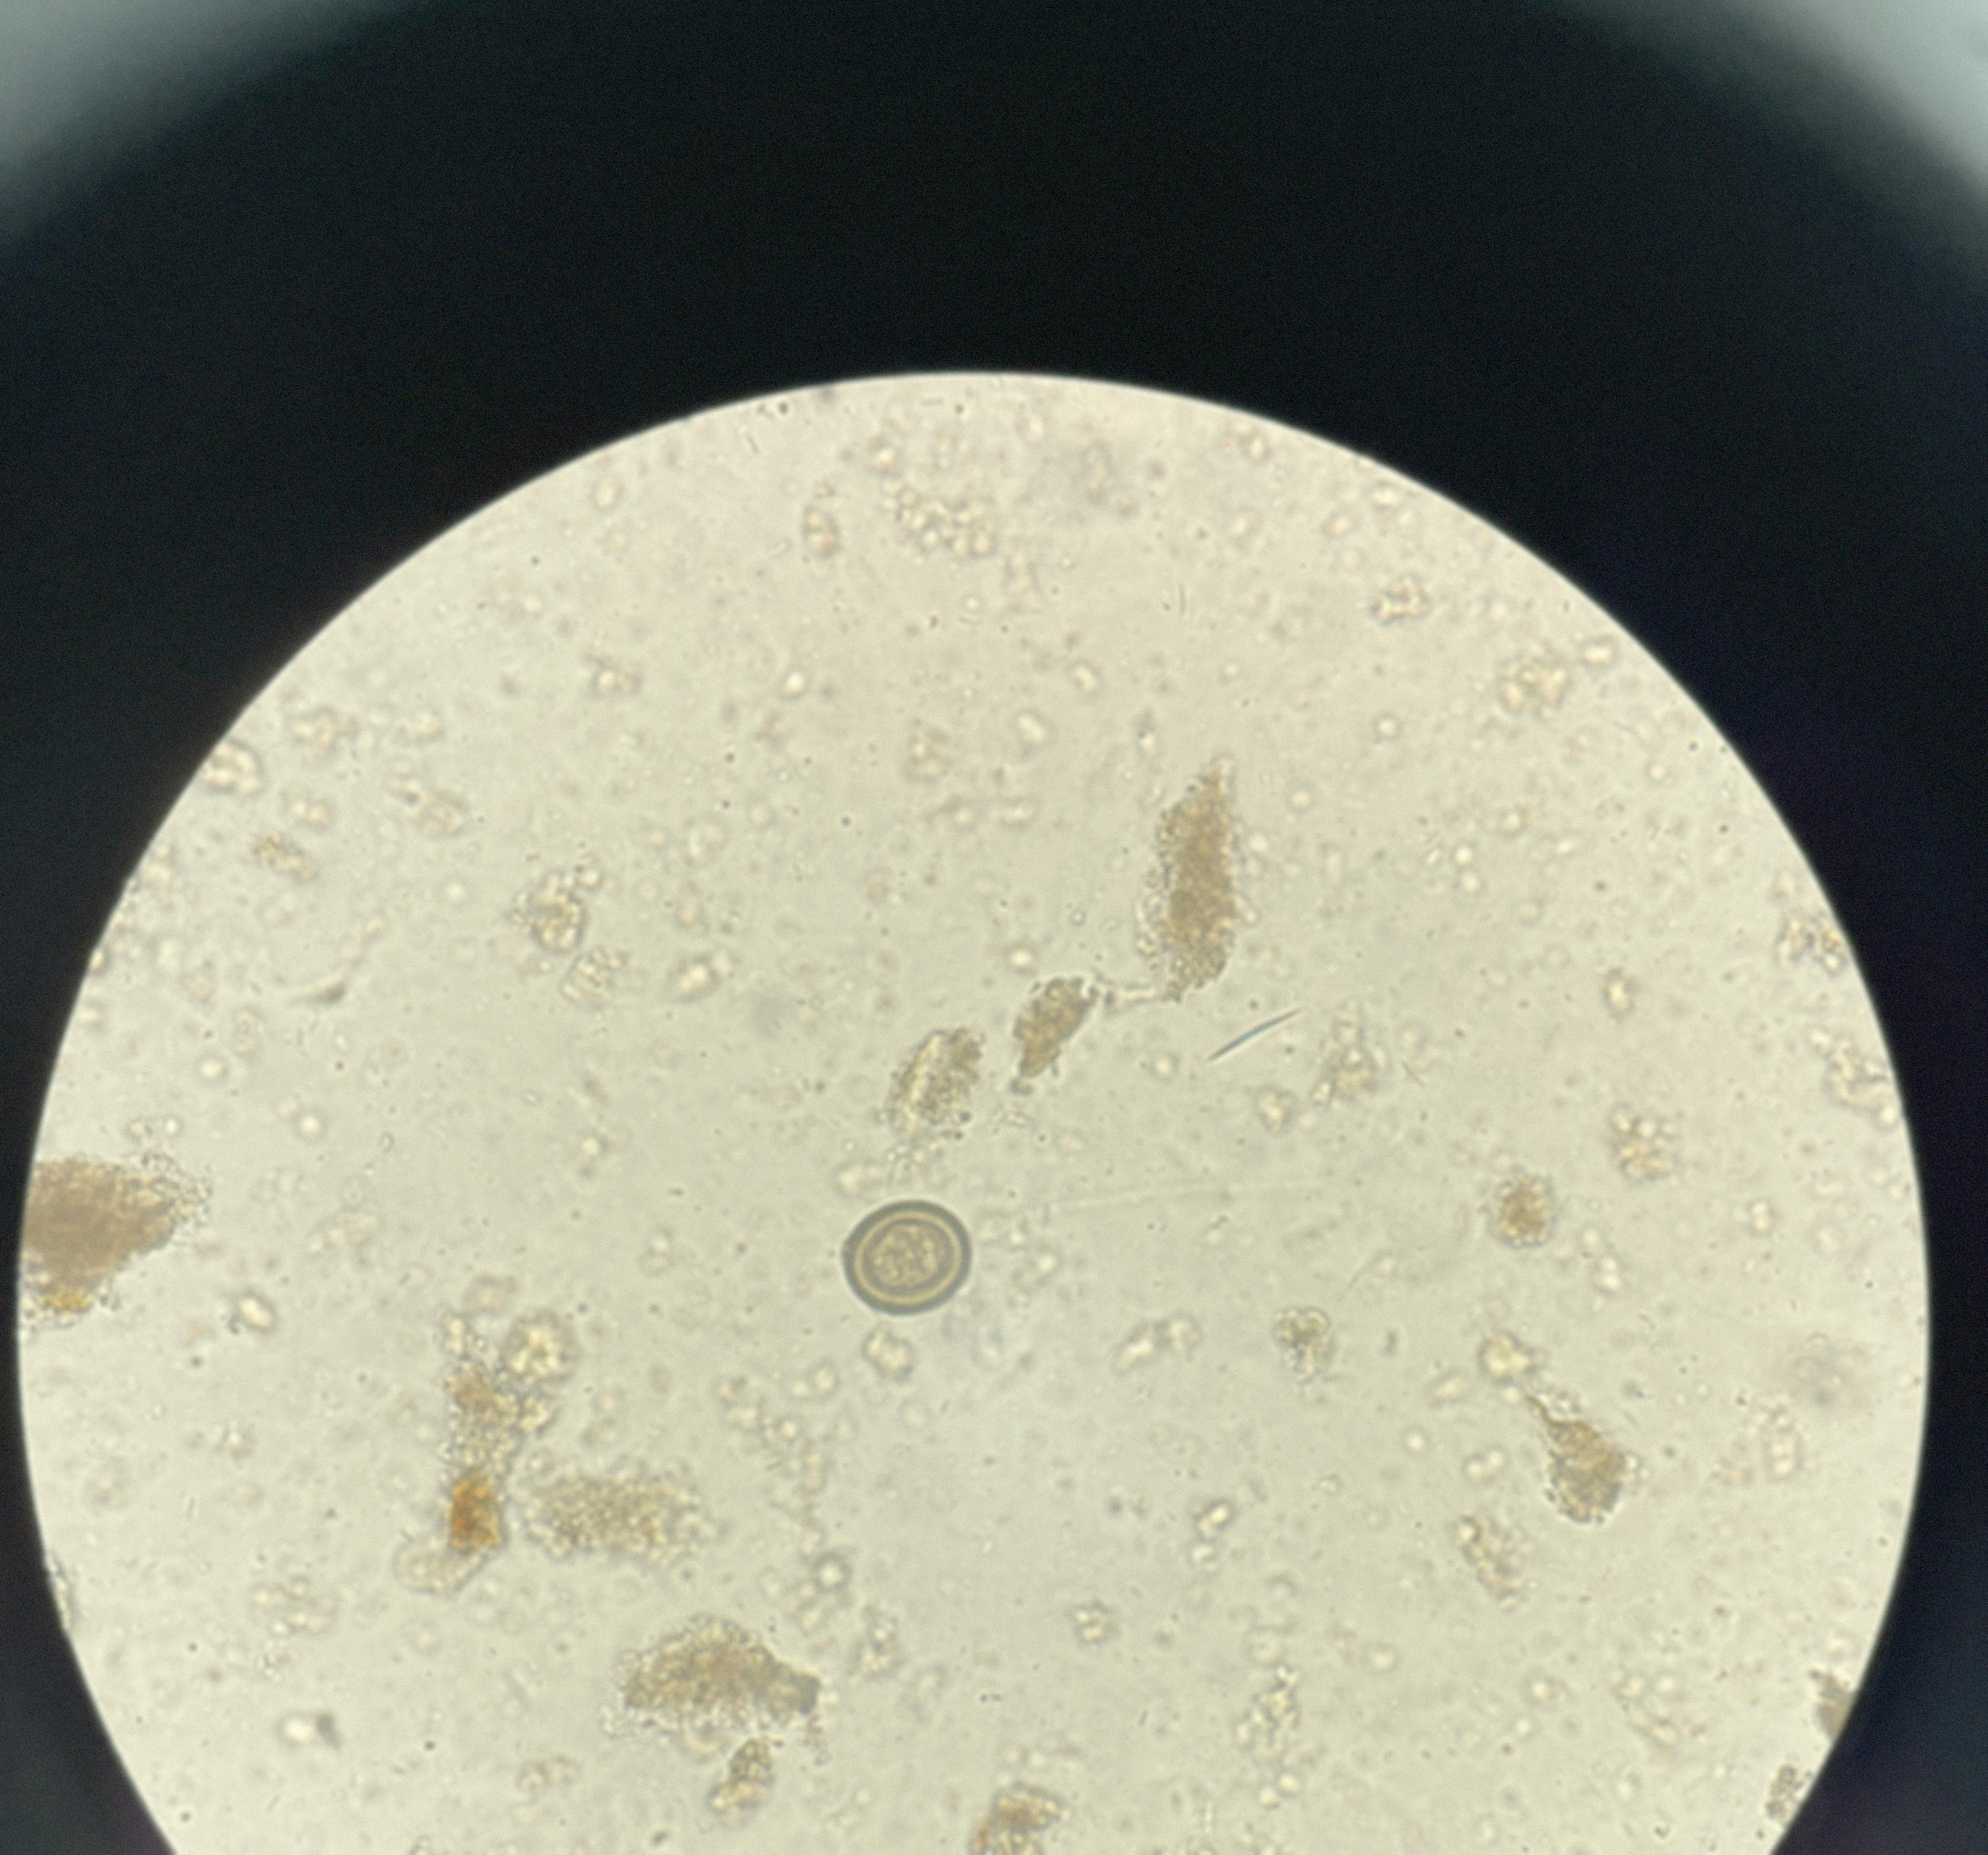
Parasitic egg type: Taenia spp. egg